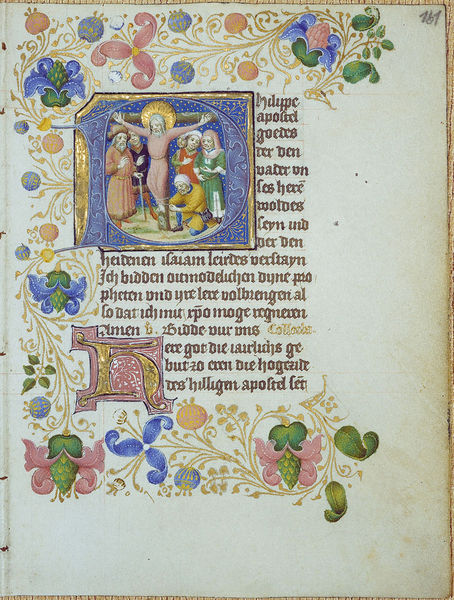
Titel: Lochner-Gebetsbuch
Künstler: Stefan Lochner
Institution: Darmstadt, Universitäts- und Landesbibliothek
Schlagwörter: blau, blätter, gelb, grün, blumen, blüten, rot, ornament, alt, bibel, natur, gold, blatt, girlande, schrift, farbe, dekor, ornamente, verzierung, buch, kloster, kreuz, illustration, text, buchstabe, buchseite, jesus, kreuzigung, antik, mittelalter, mönch, jünger, antiquariat, christentum, latein, kalligraphie, mal, als, großbuchstaben, eicheln, versal, gregorianisch